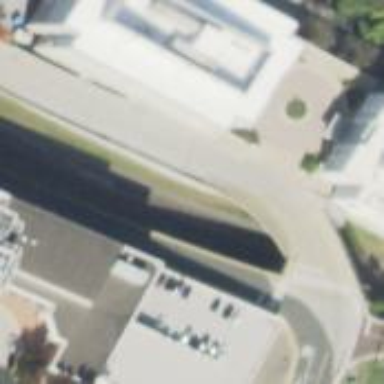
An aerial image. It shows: Unclassified road with asphalt surface. There is sidewalk on the left.